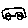
Label: car